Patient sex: M
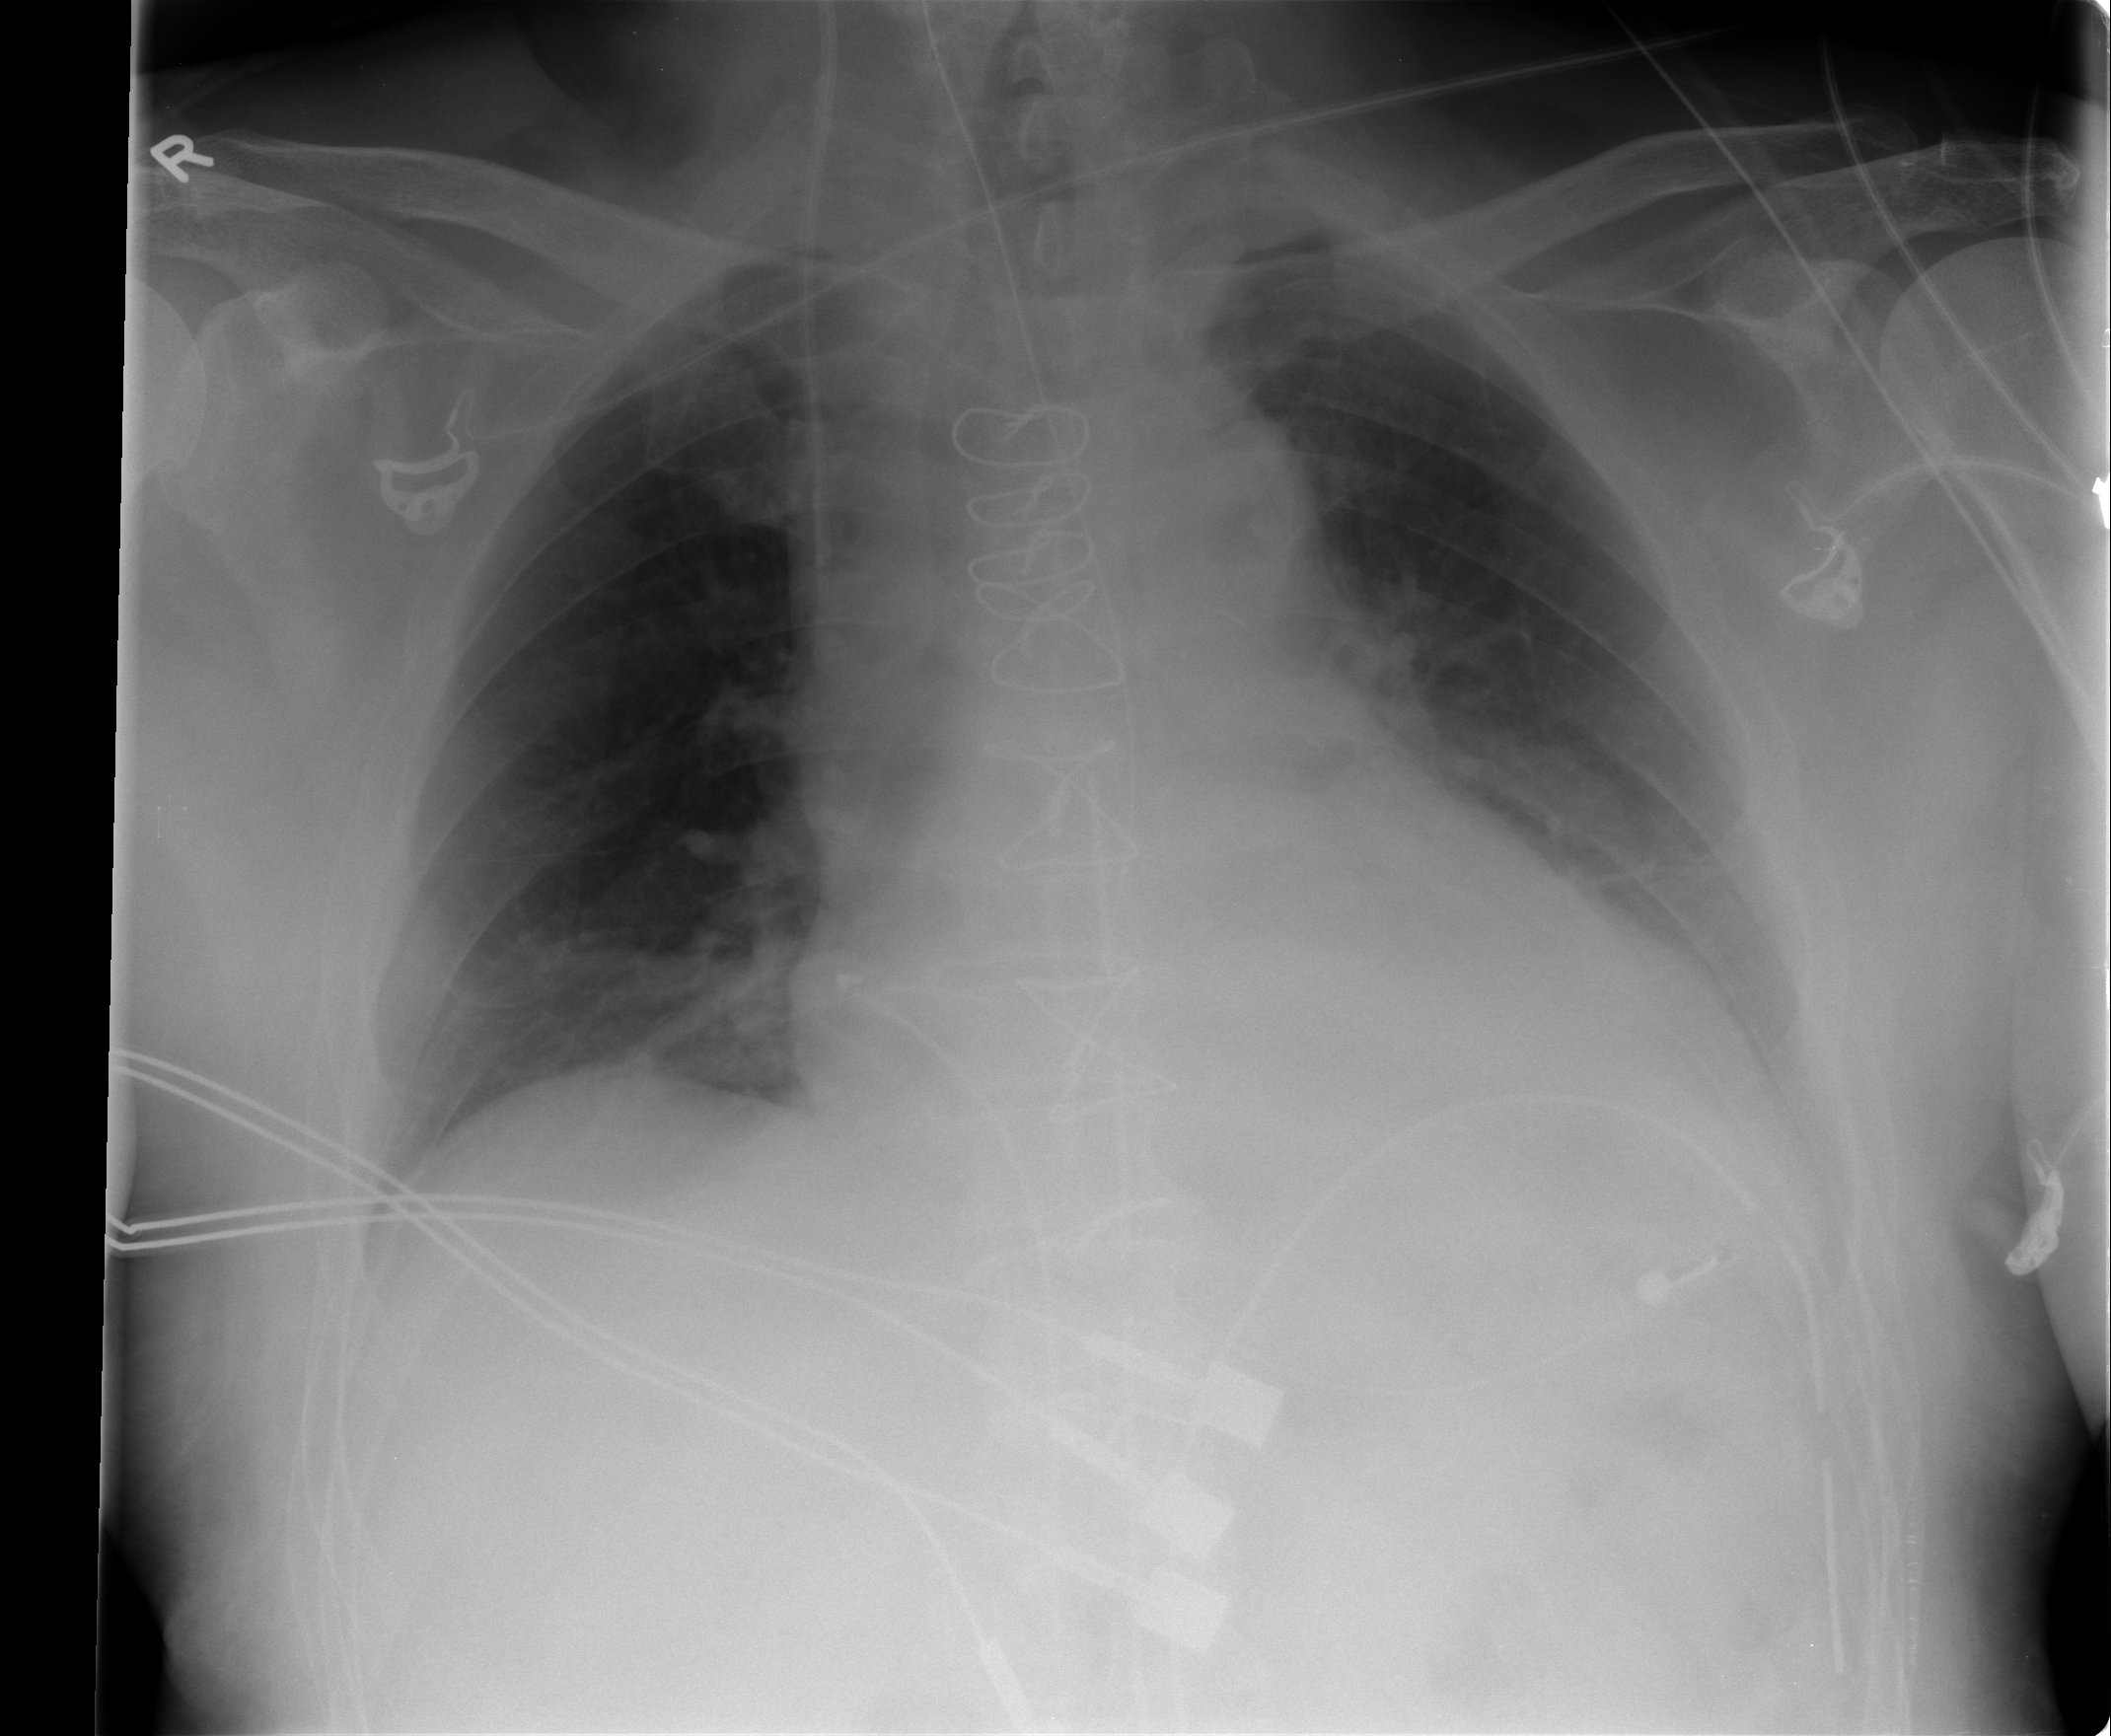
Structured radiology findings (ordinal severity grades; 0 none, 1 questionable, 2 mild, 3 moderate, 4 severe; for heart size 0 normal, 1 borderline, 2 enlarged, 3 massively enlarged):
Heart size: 2
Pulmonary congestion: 0
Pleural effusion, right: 0
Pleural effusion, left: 2
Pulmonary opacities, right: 0
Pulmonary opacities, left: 0
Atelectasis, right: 2
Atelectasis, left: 2